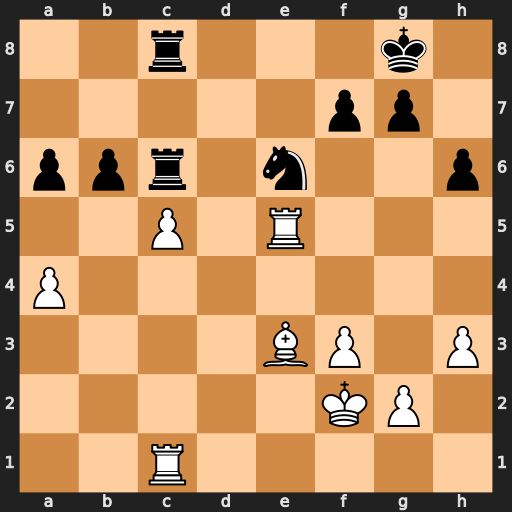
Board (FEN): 2r3k1/5pp1/ppr1n2p/2P1R3/P7/4BP1P/5KP1/2R5
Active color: w
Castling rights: -
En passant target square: -
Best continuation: cxb6 Rxc1 Bxc1 Rxc1 b7